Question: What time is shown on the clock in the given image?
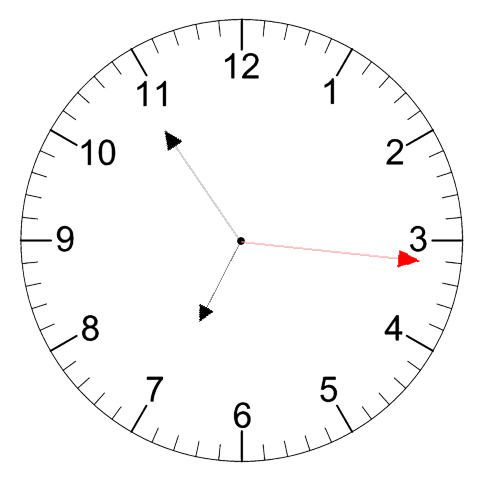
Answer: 06:54:16